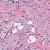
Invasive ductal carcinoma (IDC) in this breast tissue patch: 1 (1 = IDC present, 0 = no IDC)